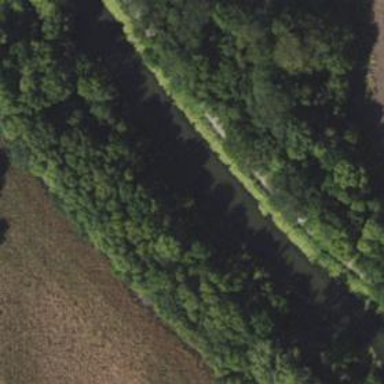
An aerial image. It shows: Canal.